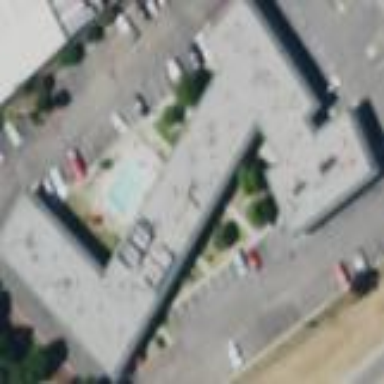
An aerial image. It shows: Motel building.